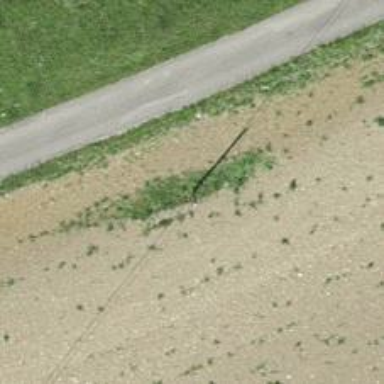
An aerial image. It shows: Minor power line.